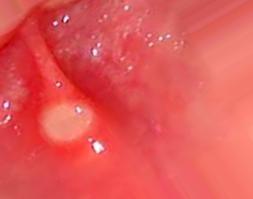
Condition: Mouth Ulcer